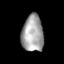
Tissue: lung
Cell type: Others
Senescence score: 0.563
Nuclear area (px): 788
Mean DAPI intensity: 162.268